Question: I typically use the bindings / code below to synchronize an MVVM type master-detail association, taking advantage of a CollectionViewSource.
For a DataGrid presentation I have a collection of Activities that are rows in the grid. The last eight columns in the grid are a collection of Allocation.Amounts to a given Activity.
I have resorted to using code behind in the grid, using the CurrentCellChanged event where I cast the DataContext of the row (to an ActivityViewModel) and then use the CurrentColumn property of the grid to set the selected item (SelectedAllocationVm). It works but...
Can I do better? Something like what I am doing below for rows?
# ViewModels

# DataGrid xaml bindings
'''
<DataGrid
ItemsSource="{Binding ActivityVms}"
IsSynchronizedWithCurrentItem="True"
...
>
<DataGrid.Columns>
<ColumnSubclasses:TimeSheetTextColumn />
<!-- Days of the Week -->
<ColumnSubclasses:DayOfTheWeekColumn DowIndex="0" />
...
<ColumnSubclasses:DayOfTheWeekColumn DowIndex="6" />
<ColumnSubclasses:DaysOfTheWeekColumnTotal />
</DataGrid.Columns>
</DataGrid>
'''
# synchronization code (ActivityCollectionViewModel)
'''
#region Detail View Models & Selected Item
private ObservableCollection<ActivityViewModel> _activityVms;
private ICollectionView _collectionView;
void _setupCollections(ActivityCollectionComposite composite, IEntityValidator validator)
{
_activityVms = composite.ToActivityViewModels(validator);
// react to additions & deletions to the list
_activityVms.CollectionChanged += OnActivityCollectionChanged;
// retrieve the ICollectionView associated with the ObservableCollection
_collectionView = CollectionViewSource.GetDefaultView(_activityVms);
if (_collectionView == null) throw new NullReferenceException("_collectionView");
//listen to the CurrentChanged event to be notified when the selection changes
_collectionView.CurrentChanged += OnCollectionViewCurrentChanged;
}
private void OnCollectionViewCurrentChanged(object sender, EventArgs e)
{
NotifyOfPropertyChange(() => SelectedActivityVm);
}
/// <summary>Returns a collection of all the view models we know about.</summary>
public ObservableCollection<ActivityViewModel> ActivityVms
{
get { return _activityVms; }
}
public ActivityViewModel SelectedActivityVm
{
get {
return _collectionView.CurrentItem as ActivityViewModel;
}
}
#endregion
'''
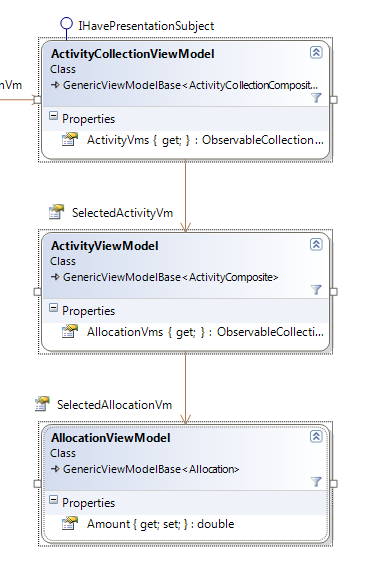
Answer: vortex was right; DataGrid column selection is not as easy as managing the selected column with a CollectionViewSource.